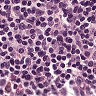
Metastatic tissue present: no